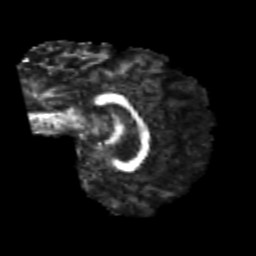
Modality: FA
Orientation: sagittal
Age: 22
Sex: male
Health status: healthy
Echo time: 0.074 s